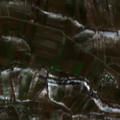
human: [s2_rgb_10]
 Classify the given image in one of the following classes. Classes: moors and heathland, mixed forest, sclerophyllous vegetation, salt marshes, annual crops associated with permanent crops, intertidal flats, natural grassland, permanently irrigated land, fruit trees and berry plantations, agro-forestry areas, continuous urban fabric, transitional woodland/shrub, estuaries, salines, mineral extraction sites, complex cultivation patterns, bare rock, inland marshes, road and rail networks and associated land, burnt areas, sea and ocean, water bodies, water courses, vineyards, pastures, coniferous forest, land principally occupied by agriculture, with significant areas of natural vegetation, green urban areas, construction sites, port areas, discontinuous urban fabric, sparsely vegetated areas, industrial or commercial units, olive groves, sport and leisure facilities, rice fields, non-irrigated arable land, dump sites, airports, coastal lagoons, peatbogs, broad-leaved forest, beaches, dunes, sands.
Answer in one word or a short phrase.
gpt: non-irrigated arable land, pastures, complex cultivation patterns